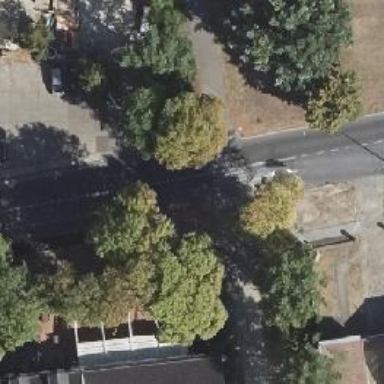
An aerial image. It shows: Uncontrolled zebra crossing on the road.